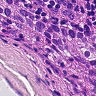
Metastatic tissue present: yes